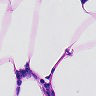
Metastatic tissue present: no